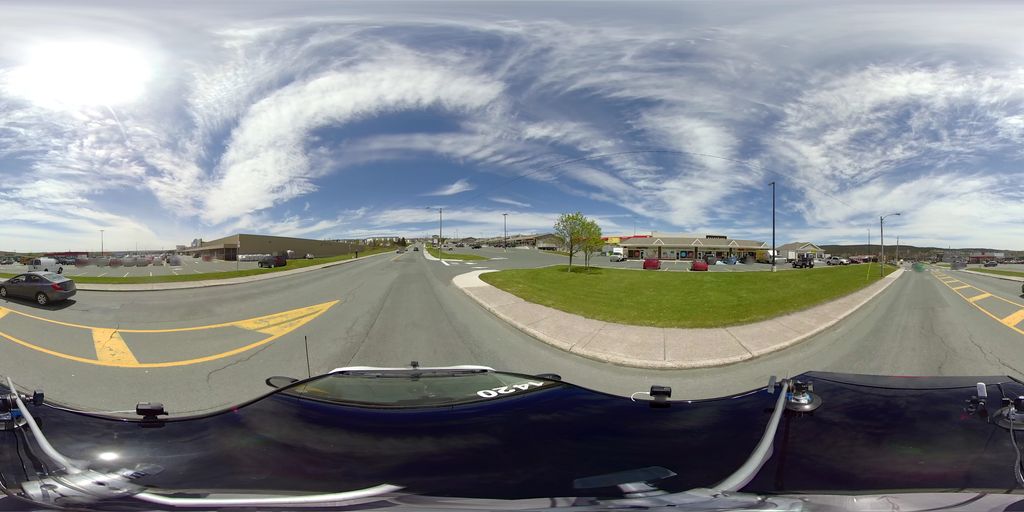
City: st_johns